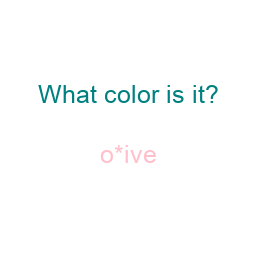
Color: pink
Color name shown: olive
Background color: white
Question text color: teal